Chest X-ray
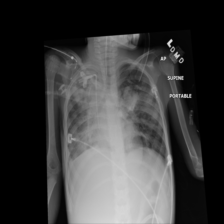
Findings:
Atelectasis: negative
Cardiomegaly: negative
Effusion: positive
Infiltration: negative
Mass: negative
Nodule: negative
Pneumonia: negative
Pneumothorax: positive
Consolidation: positive
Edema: negative
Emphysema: negative
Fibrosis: negative
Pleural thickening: negative
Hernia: negative